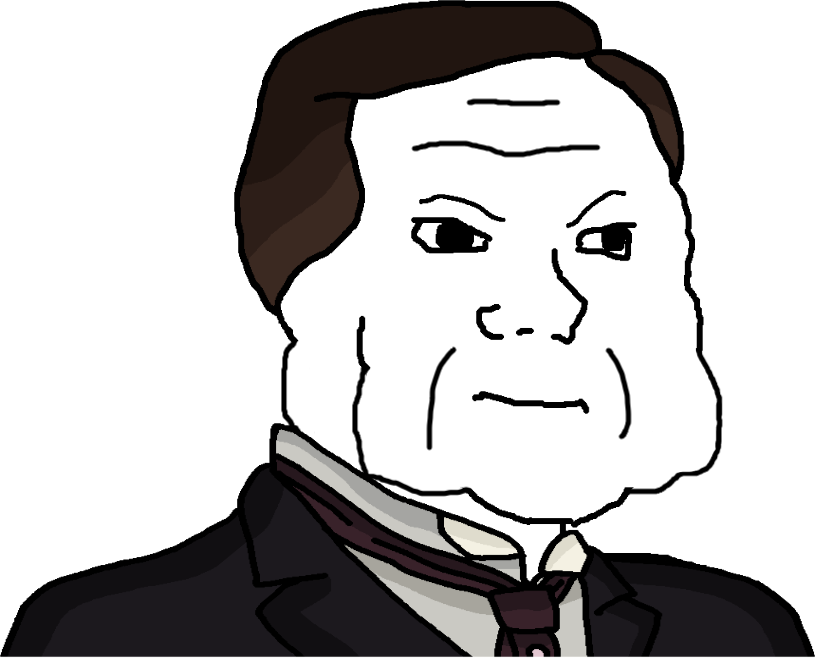
Label: 5_Blobjak